Aerial crown-view tile of a tropical tree (Barro Colorado Island, Panama), acquired 20250818:
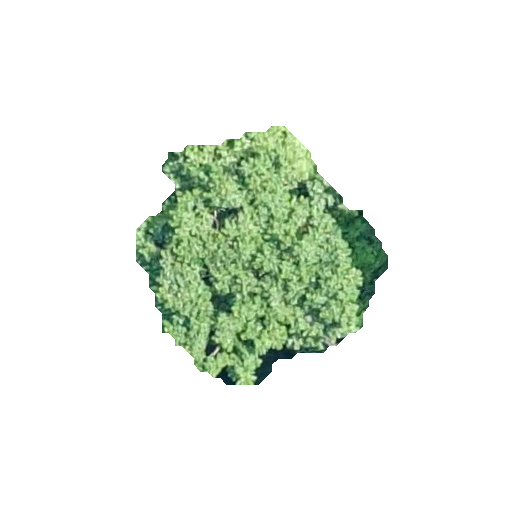
Species: Trattinnickia aspera
GBIF accepted scientific name: Trattinnickia aspera
Crown area: 62.448 m²